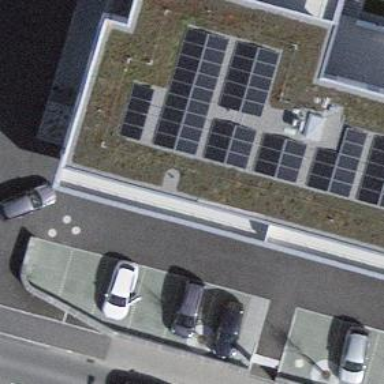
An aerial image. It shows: Solar power generator.